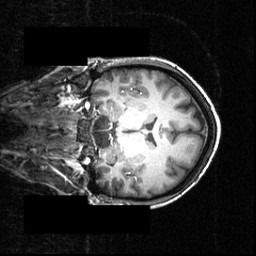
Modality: T1w
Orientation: coronal
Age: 26
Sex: female
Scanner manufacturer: siemens
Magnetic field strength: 3.951 T
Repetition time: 1.5 s
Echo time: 0.00335 s